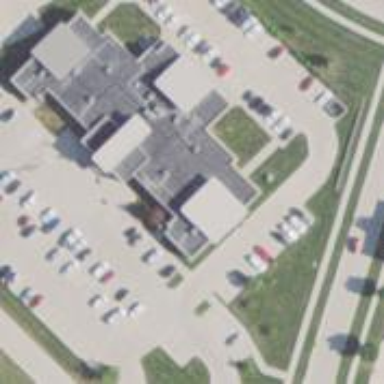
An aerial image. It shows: Clinic building providing healthcare services.